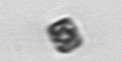
Label: Thalassiosira